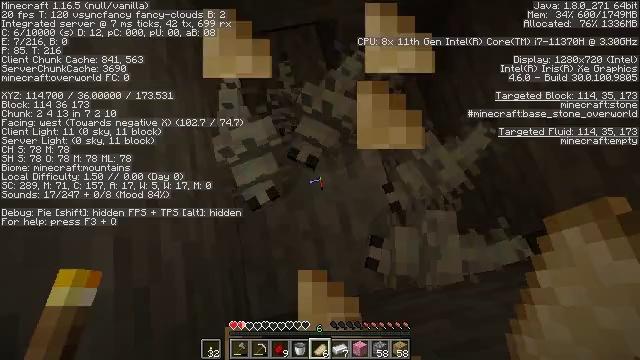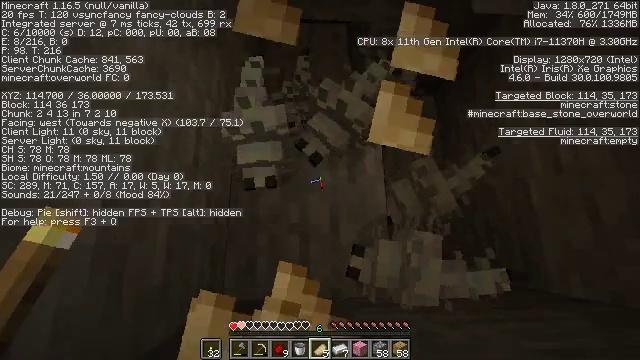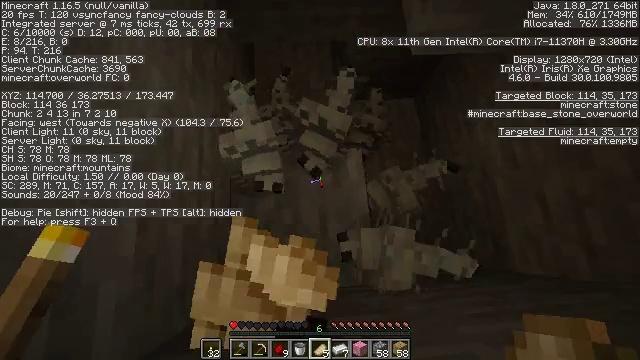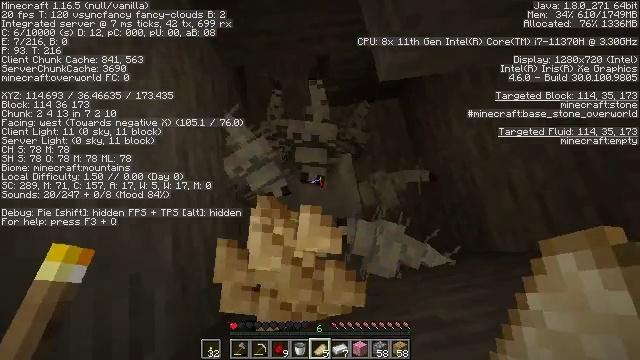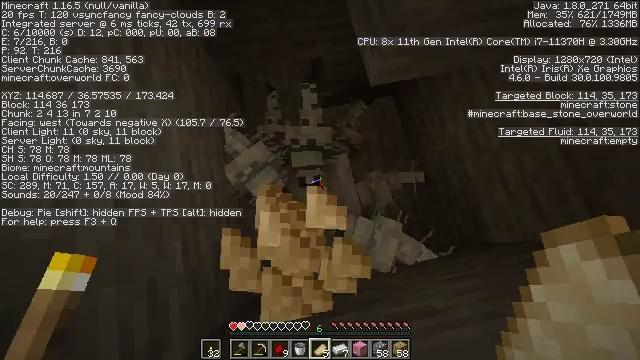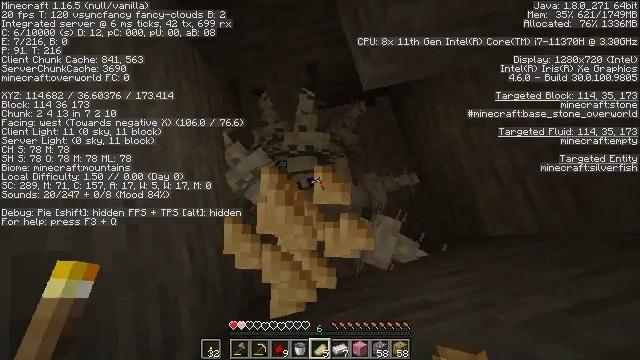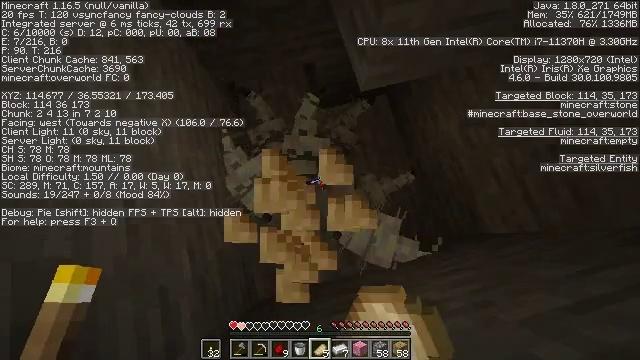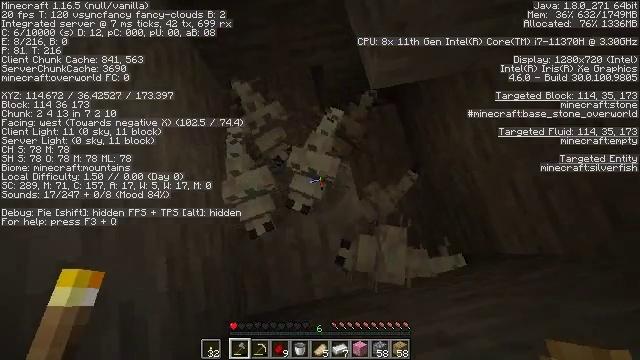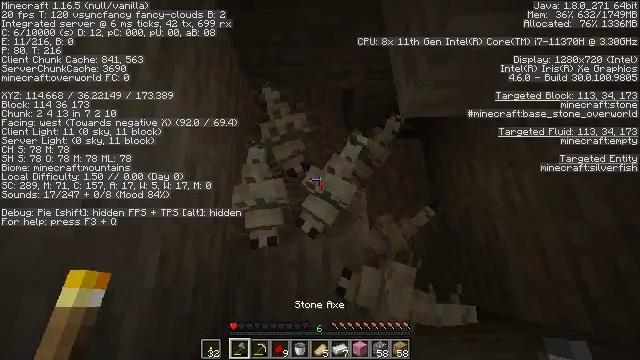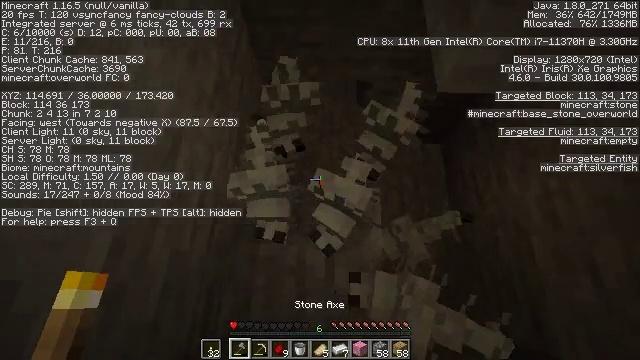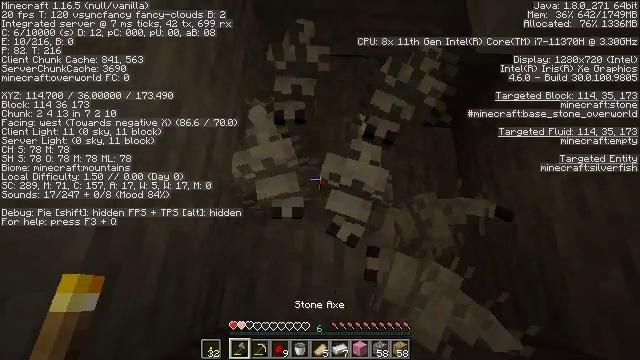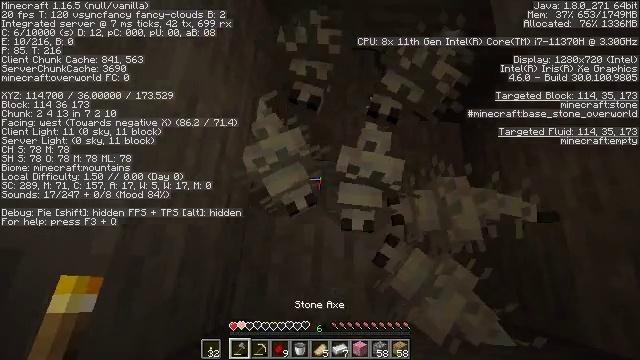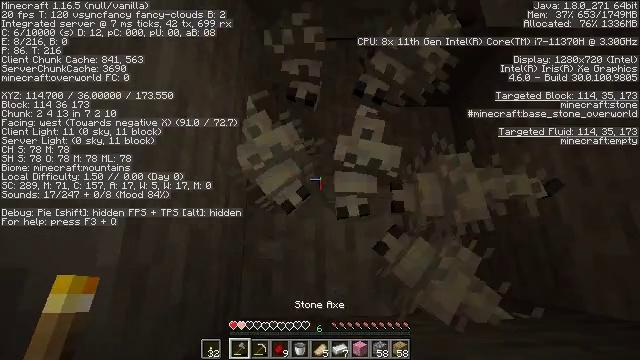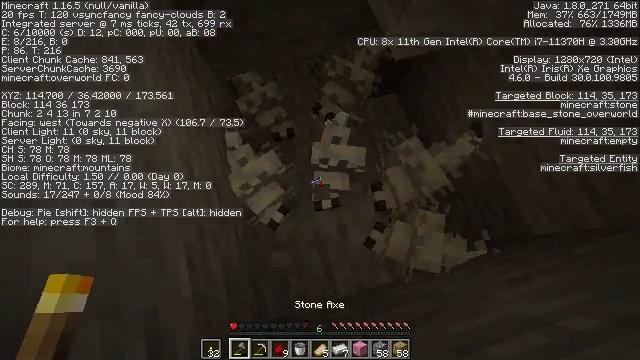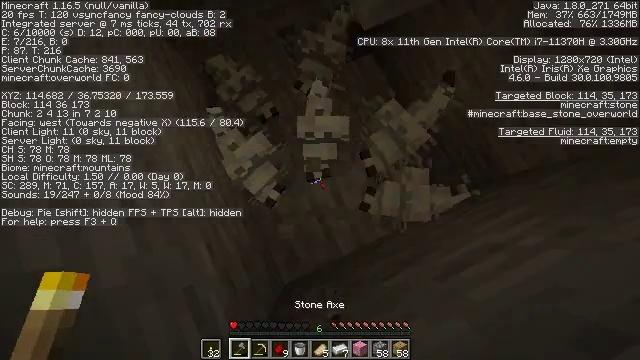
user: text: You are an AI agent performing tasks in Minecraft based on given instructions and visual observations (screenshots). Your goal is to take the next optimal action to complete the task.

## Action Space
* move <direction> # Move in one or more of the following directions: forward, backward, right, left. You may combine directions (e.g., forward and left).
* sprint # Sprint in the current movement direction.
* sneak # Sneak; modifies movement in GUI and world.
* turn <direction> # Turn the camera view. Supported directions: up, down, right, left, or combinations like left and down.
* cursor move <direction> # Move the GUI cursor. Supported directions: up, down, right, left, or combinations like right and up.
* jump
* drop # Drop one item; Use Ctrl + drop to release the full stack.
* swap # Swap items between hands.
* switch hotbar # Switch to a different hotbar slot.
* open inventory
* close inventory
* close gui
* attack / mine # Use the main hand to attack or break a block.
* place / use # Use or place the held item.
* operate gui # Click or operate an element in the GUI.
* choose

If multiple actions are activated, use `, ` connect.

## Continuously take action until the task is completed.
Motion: motion action
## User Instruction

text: Fight against silverfish.
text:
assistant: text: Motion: turn right, use / place
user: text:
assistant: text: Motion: use / place
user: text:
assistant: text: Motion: use / place
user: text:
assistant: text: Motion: use / place
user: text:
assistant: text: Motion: use / place
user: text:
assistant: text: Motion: use / place
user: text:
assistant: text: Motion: turn left and up, switch to hotbar 1
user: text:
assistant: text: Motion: turn left and up, switch to hotbar 1
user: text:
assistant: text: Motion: turn left and up, switch to hotbar 1
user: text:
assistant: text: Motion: turn down, attack / mine
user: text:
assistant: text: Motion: turn down, attack / mine
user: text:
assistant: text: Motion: turn right and down, attack / mine
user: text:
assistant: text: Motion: turn right, jump
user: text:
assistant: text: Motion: move forward, turn right and down, attack / mine, jump
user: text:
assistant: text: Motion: attack / mine, jump